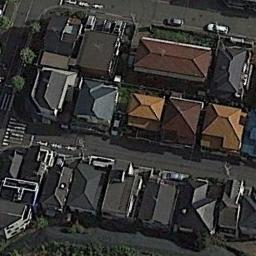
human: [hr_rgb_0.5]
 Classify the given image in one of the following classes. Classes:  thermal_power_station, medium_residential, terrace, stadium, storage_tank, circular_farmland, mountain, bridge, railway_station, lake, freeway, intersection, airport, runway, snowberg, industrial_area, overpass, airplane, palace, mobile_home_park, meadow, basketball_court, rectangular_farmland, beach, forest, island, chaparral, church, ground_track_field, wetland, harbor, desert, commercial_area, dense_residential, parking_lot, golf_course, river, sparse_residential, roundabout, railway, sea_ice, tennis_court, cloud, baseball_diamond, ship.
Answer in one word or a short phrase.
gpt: dense_residential